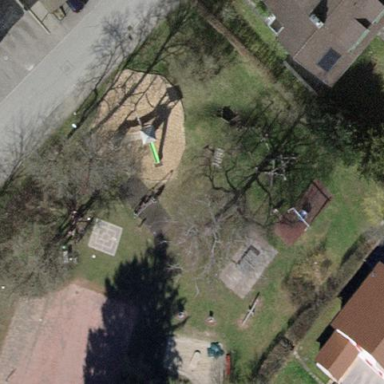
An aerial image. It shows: Playground area for leisure land.